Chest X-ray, PA view. Patient: 68 years old, sex F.
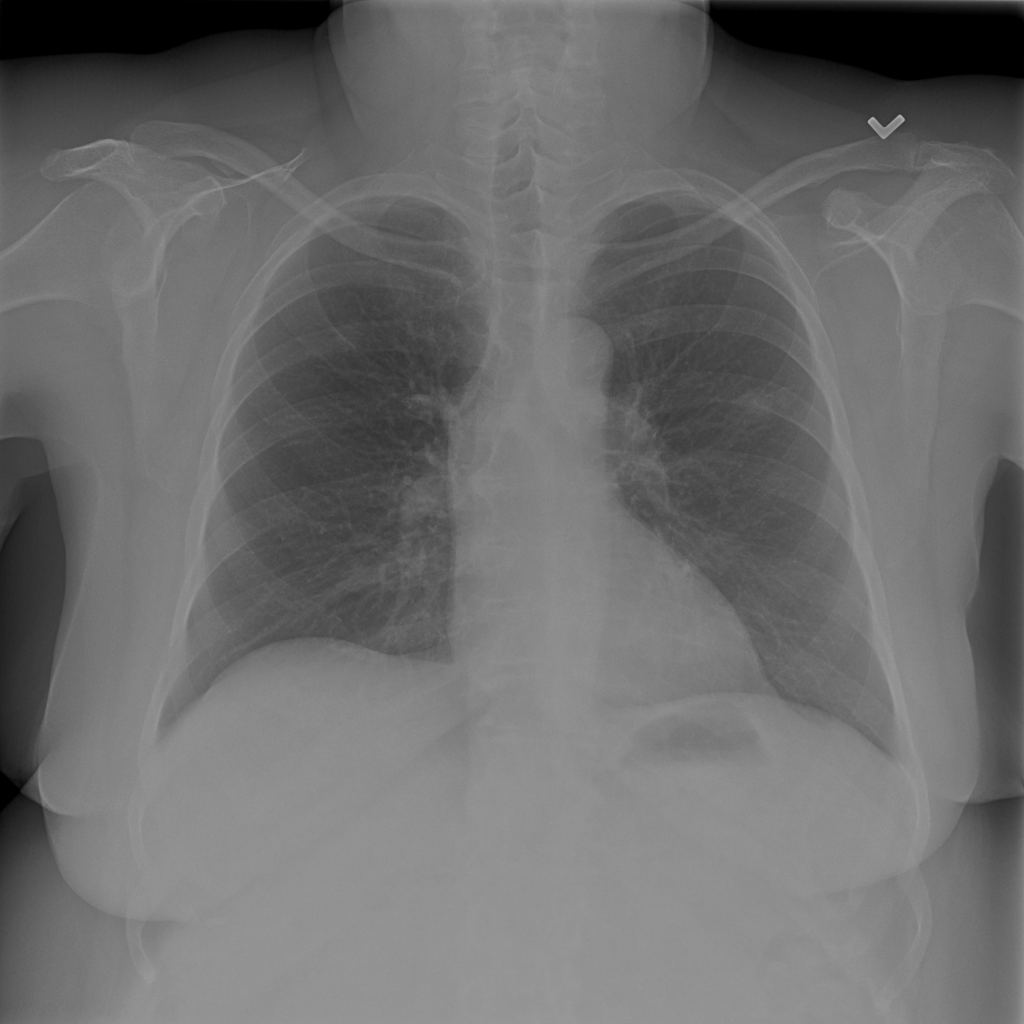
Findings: Nodule